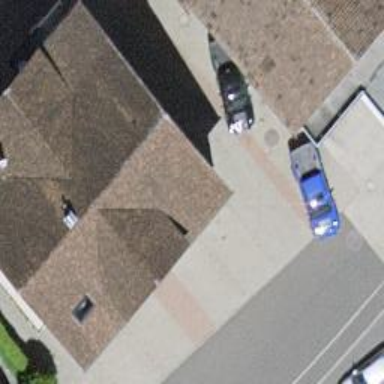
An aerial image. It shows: Telephone amenity.